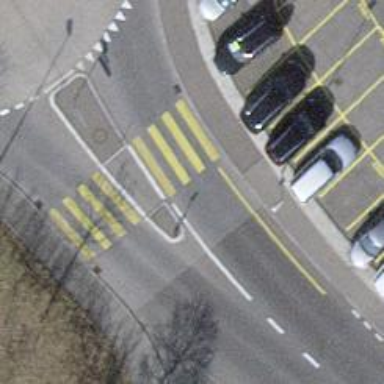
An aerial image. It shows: Zebra crossing on the road.